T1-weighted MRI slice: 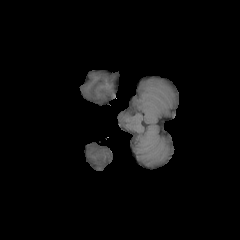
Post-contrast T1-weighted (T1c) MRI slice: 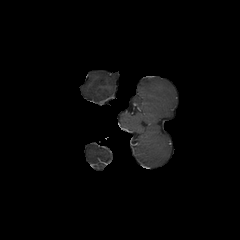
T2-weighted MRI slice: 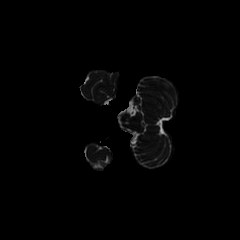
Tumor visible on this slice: no